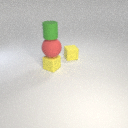
small yellow rubber cube below large red rubber sphere